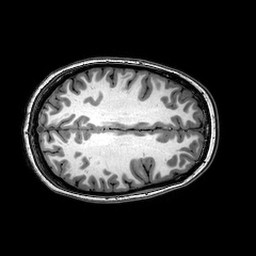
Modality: T1w
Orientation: axial
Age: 24
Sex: female
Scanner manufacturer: philips
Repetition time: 0.008221 s
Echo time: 0.00377 s